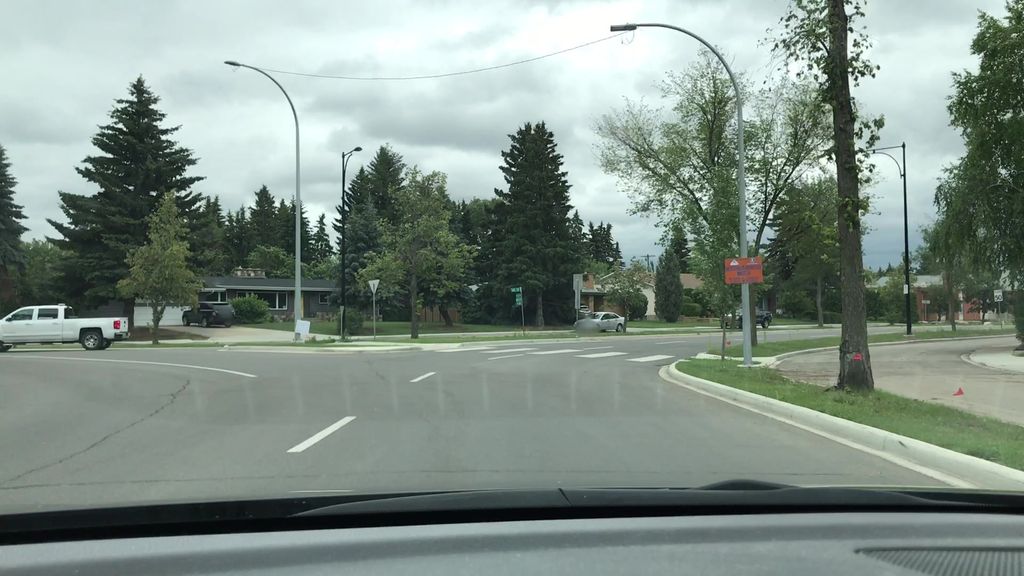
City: edmonton